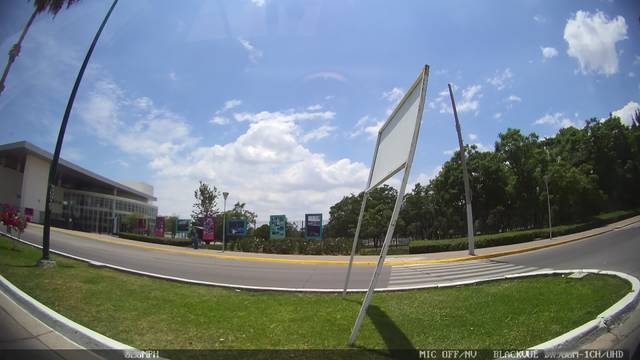
Region: Mexico
Coordinates: 21.115, -101.66